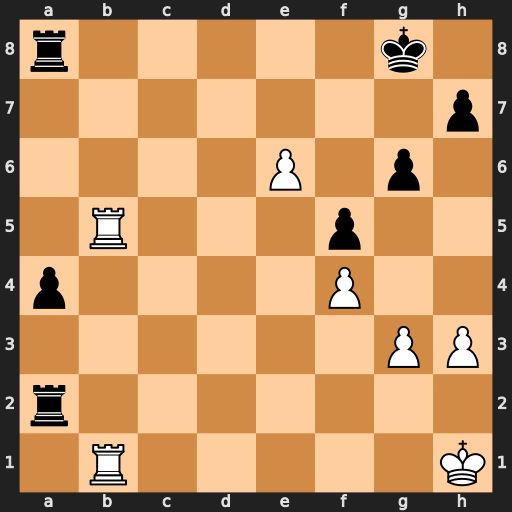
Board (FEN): r5k1/7p/4P1p1/1R3p2/p4P2/6PP/r7/1R5K
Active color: w
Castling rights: -
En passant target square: -
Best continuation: Rb8+ Rxb8 Rxb8+ Kg7 e7